Interaction volume radius: 10 \u00c5
Interaction volume height: 10 \u00c5
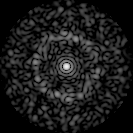
Disorder parameter: 0.8244